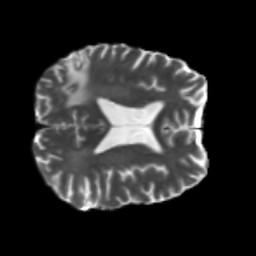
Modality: T2w
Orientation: axial
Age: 62
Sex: male
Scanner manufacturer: siemens
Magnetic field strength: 3 T
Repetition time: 5.25 s
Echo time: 0.08 s